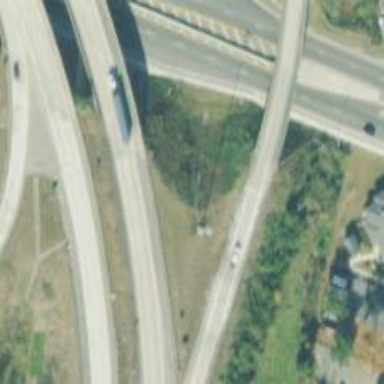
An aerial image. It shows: Motorway.